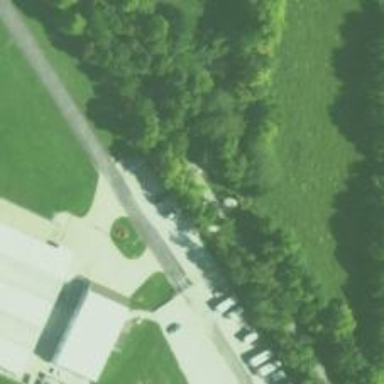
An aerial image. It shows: Rest area along the road.